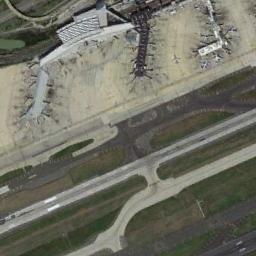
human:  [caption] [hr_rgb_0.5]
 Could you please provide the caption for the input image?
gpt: There are many buildings near the airport, And no vegetation near the airport .

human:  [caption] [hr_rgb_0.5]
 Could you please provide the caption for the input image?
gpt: An airport with some runways and a terminal on the lawn and some planes parked next to the terminal .

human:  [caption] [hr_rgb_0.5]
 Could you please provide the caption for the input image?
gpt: There are several planes on the tarmac with two runways in the airport .

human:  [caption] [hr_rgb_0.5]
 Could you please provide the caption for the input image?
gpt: One runway at the airport and many parking spaces .

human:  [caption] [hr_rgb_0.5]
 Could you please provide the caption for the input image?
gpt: The road is straight and long at the airport .